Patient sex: M
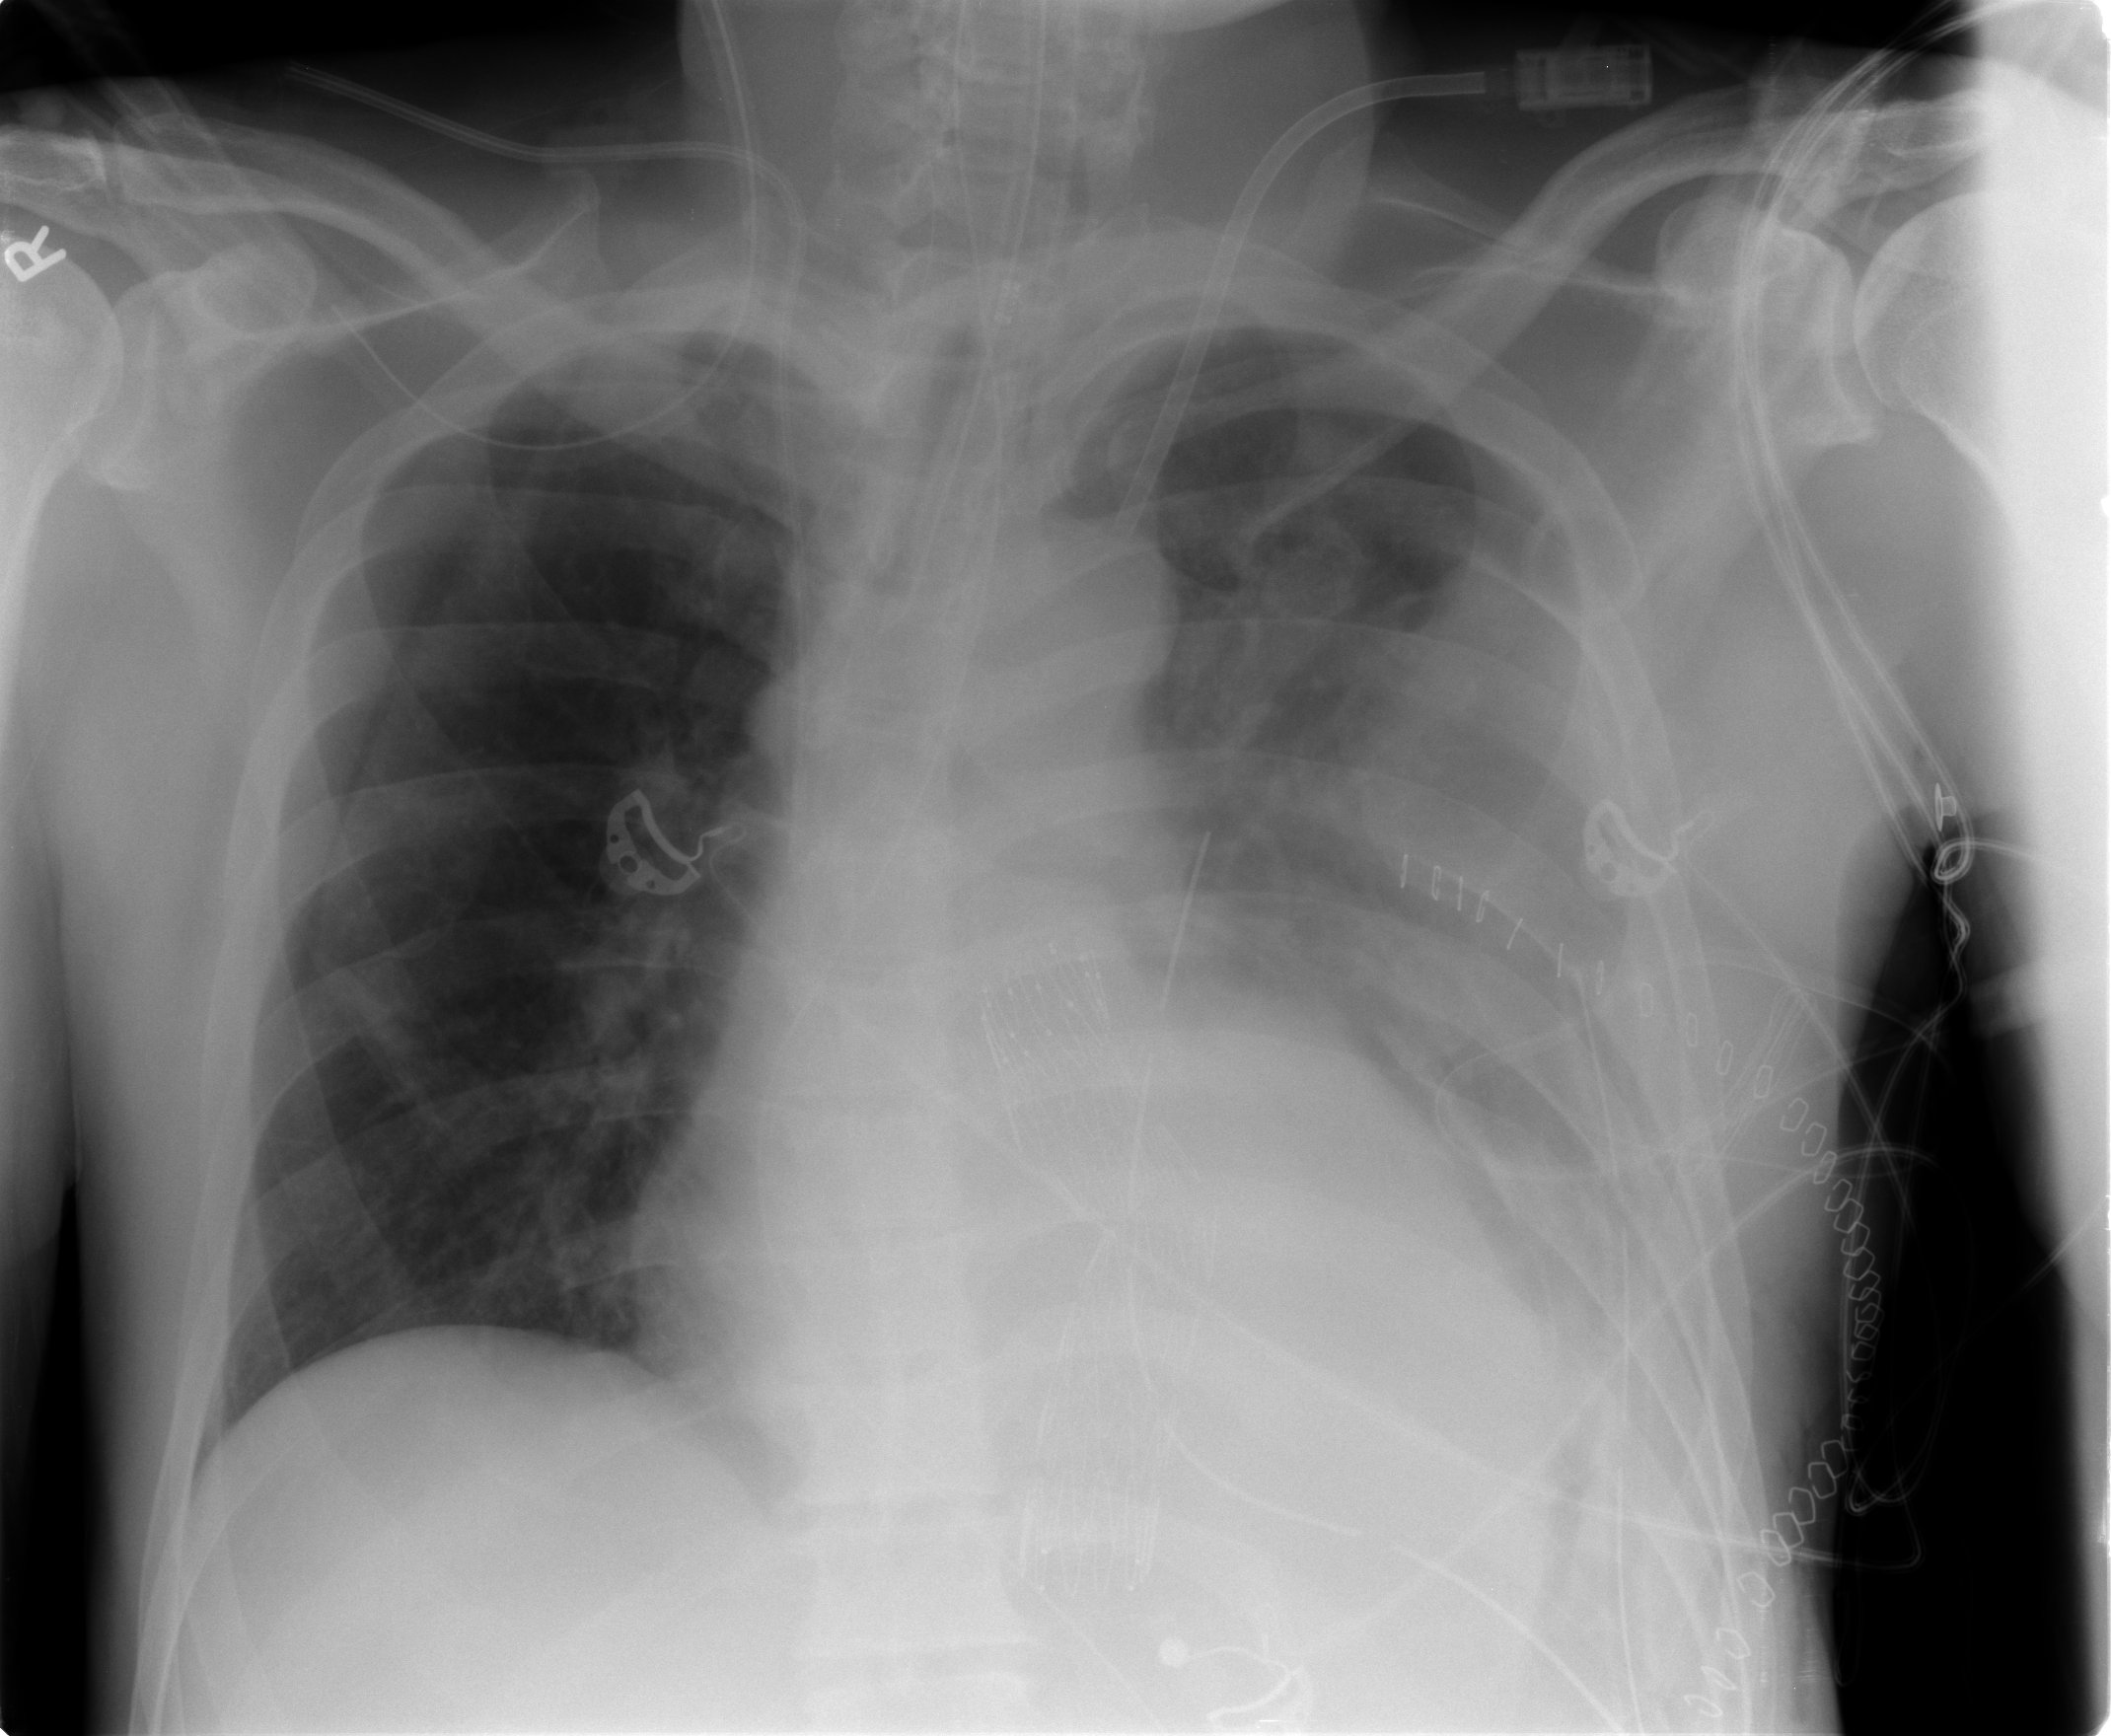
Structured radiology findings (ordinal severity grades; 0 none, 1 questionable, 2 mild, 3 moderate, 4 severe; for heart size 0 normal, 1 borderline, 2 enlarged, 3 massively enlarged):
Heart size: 0
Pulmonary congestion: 0
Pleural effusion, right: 0
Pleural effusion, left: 2
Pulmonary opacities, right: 0
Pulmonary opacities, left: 1
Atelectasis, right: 0
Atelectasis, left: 2